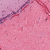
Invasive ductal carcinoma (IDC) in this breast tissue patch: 0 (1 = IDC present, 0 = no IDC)